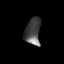
Tissue: lung
Cell type: T cells
Senescence score: 0.2377
Nuclear area (px): 421
Mean DAPI intensity: 77.152